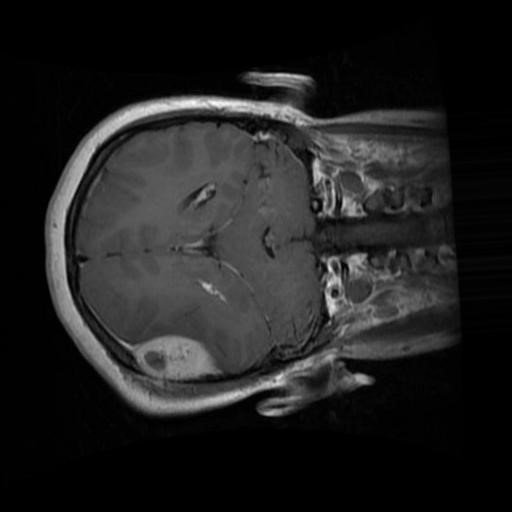
Label: brain_menin